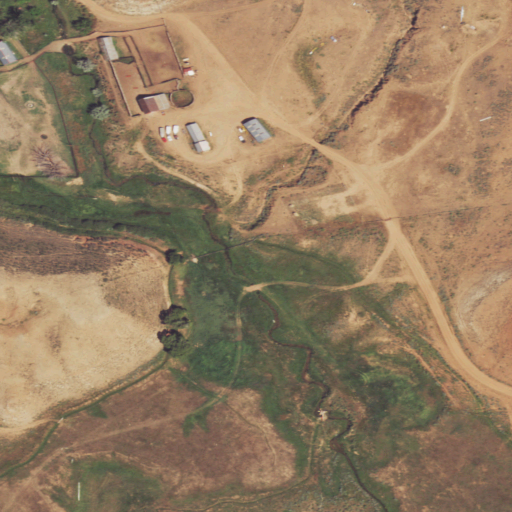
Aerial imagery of valley in Wyoming named Difficulty Canyon containing herbaceous wetlands, shrub, grassland, open development, and medium intensity development